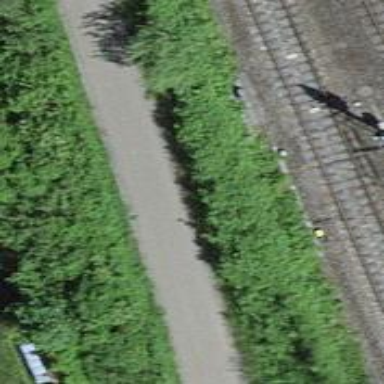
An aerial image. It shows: Footway with cycle track.